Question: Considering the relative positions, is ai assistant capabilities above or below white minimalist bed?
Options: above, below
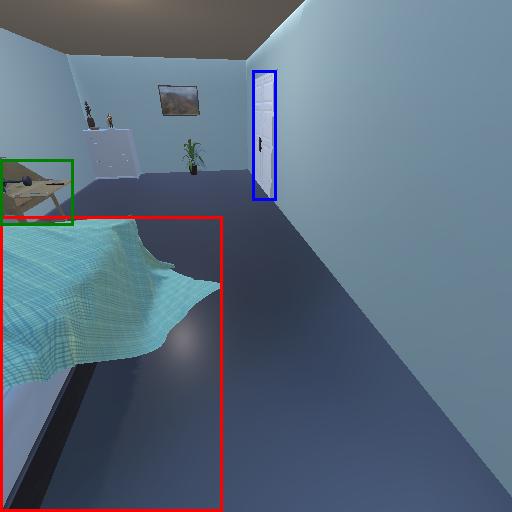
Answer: above